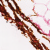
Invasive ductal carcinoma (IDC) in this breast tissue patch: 0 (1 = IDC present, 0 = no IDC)